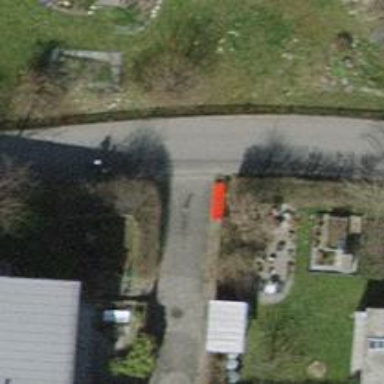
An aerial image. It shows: Bollard.